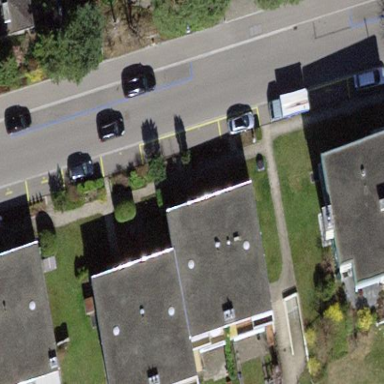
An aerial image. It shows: Flat-roofed terrace building.